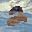
Label: 2